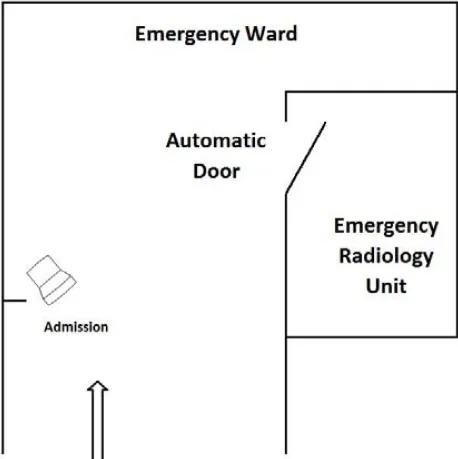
Case Study scenario.
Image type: chart (chart)